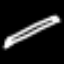
Label: pencil